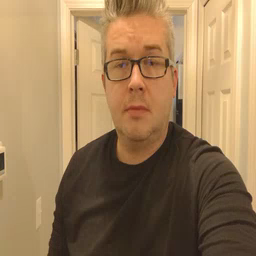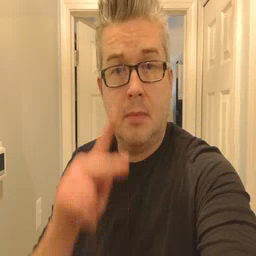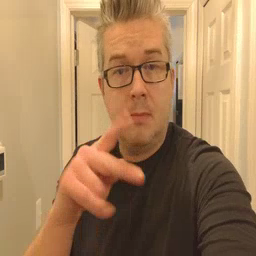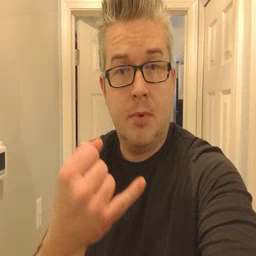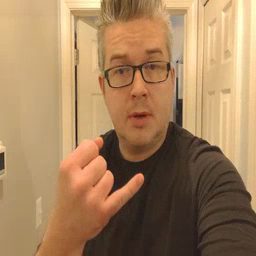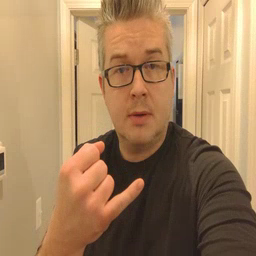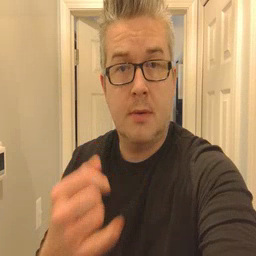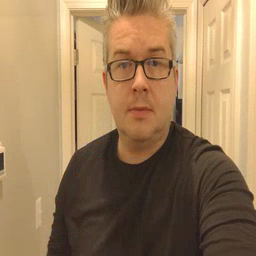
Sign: pajamas